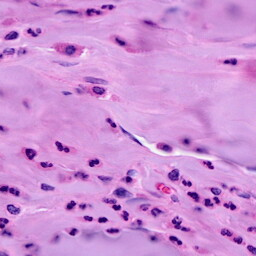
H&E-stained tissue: Breast